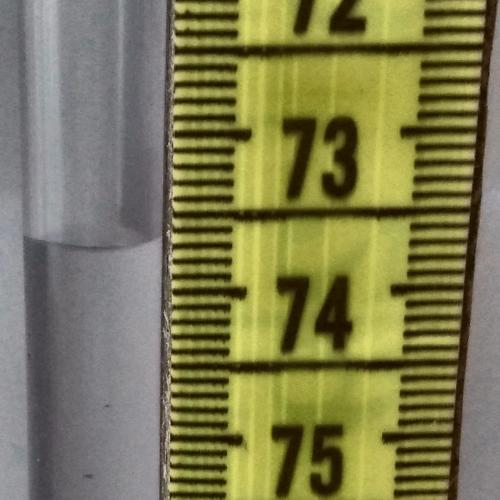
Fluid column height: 73.7 cm